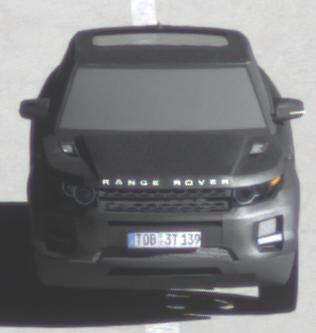
Make: Land Rover
Model: Range Rover Evoque 2.0 Si4
Detailed model: Range Rover Evoque (I)
Model produced from: 2011/08
Model produced until: 2013/11
Doors: 5
Color: gray
Road condition: dry road
Daytime: morning or afternoon
Contrast: high contrast